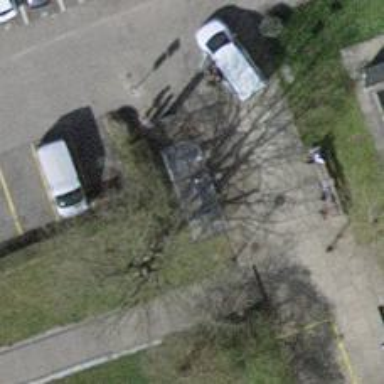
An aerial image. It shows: Bicycle parking area.